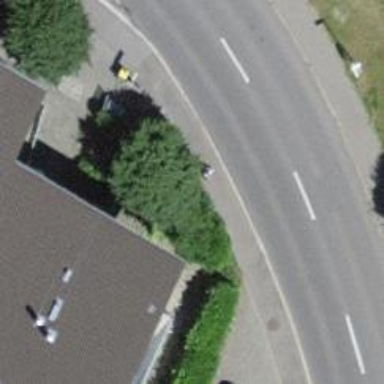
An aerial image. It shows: Post box.